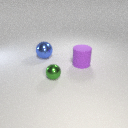
large blue metal sphere to the left of large purple rubber cylinder